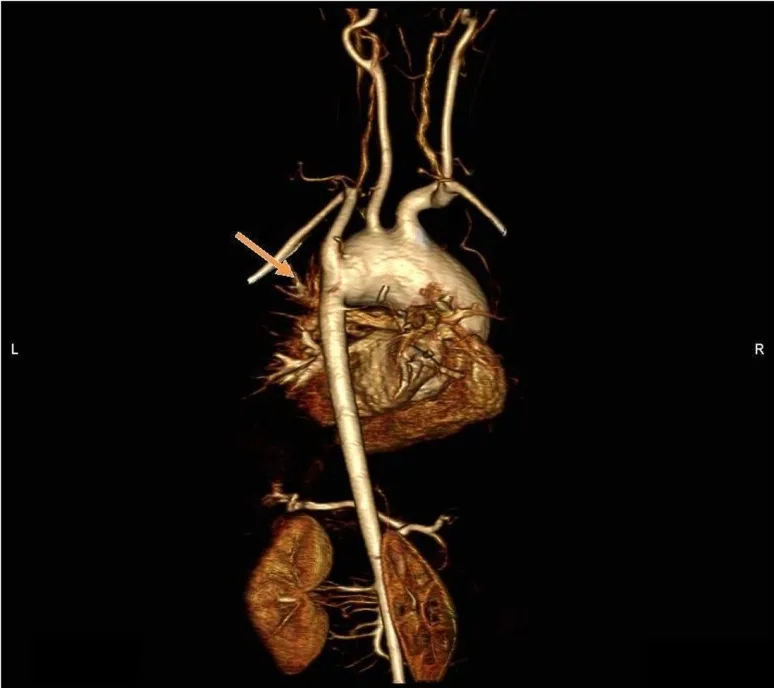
MR angiography, volume rendering 3D reconstruction. Posterior view of the aortic arch after surgery.
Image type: radiology (ct)